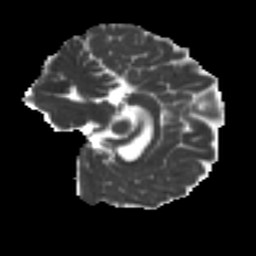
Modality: MD
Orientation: sagittal
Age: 22
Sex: female
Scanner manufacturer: ge
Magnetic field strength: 3 T
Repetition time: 7.8 s
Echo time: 0.0606 s